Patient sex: F
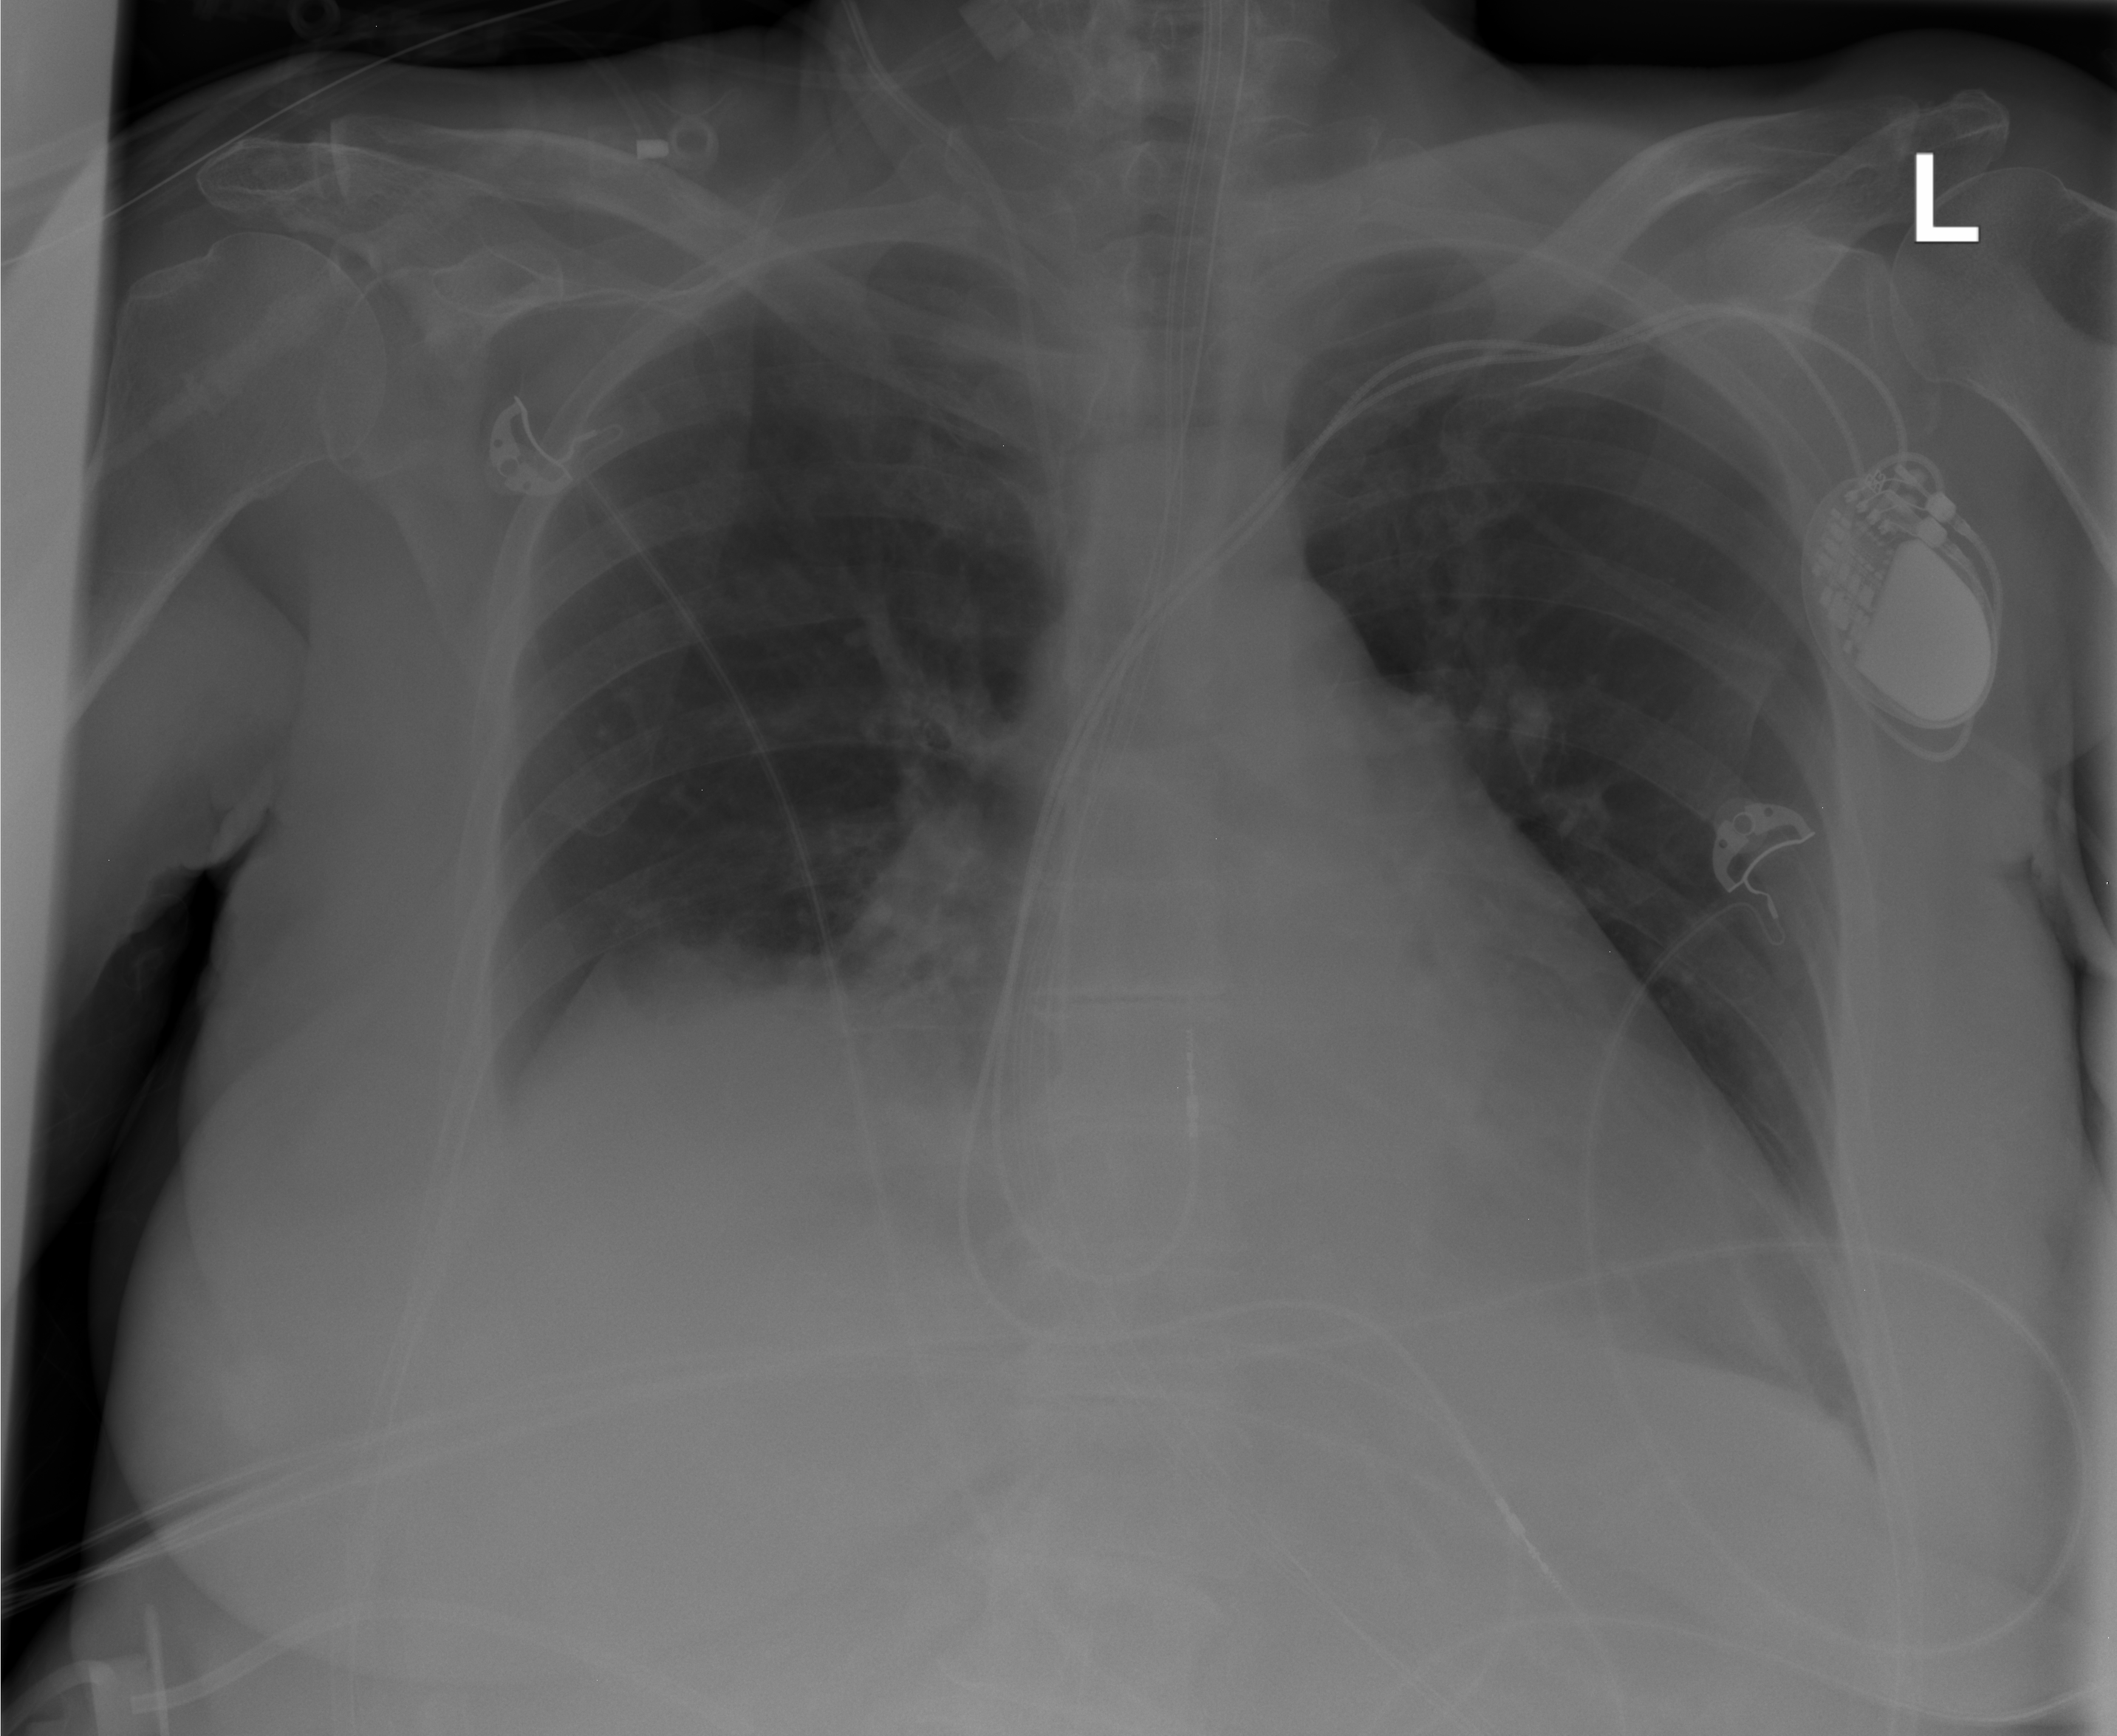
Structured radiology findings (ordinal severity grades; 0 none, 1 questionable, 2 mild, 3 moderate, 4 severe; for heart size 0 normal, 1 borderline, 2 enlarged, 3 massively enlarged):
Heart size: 2
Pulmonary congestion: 2
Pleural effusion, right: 1
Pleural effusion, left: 0
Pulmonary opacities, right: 0
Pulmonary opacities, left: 0
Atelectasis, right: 2
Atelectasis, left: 0